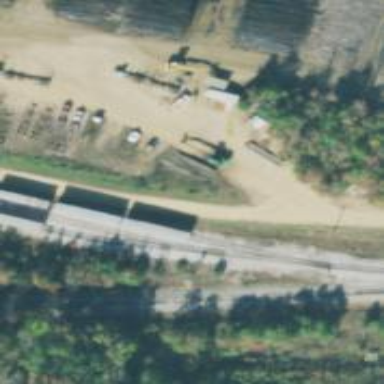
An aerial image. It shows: Railway siding with rails.